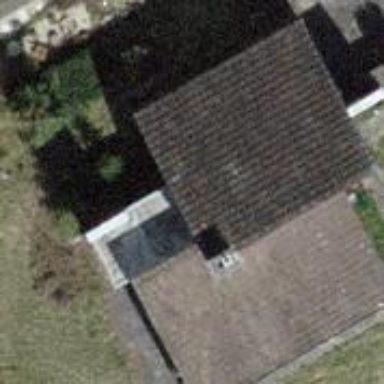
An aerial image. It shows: Building with flat roof.